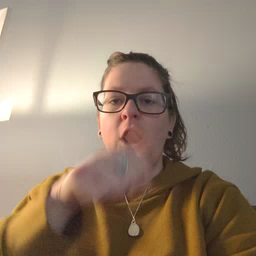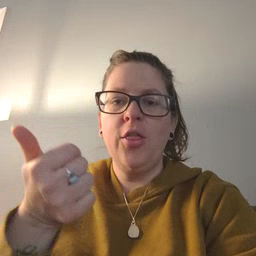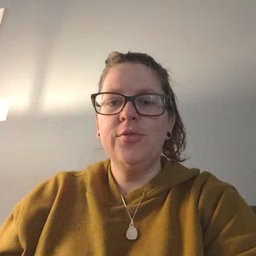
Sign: another